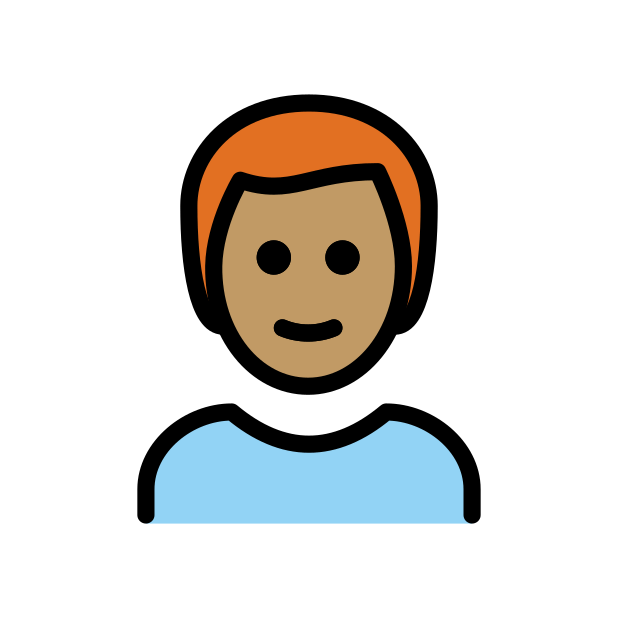
man: medium skin tone, red hair